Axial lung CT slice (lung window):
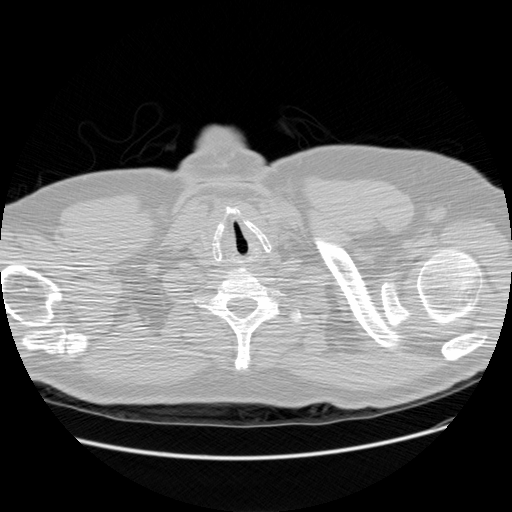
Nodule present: no